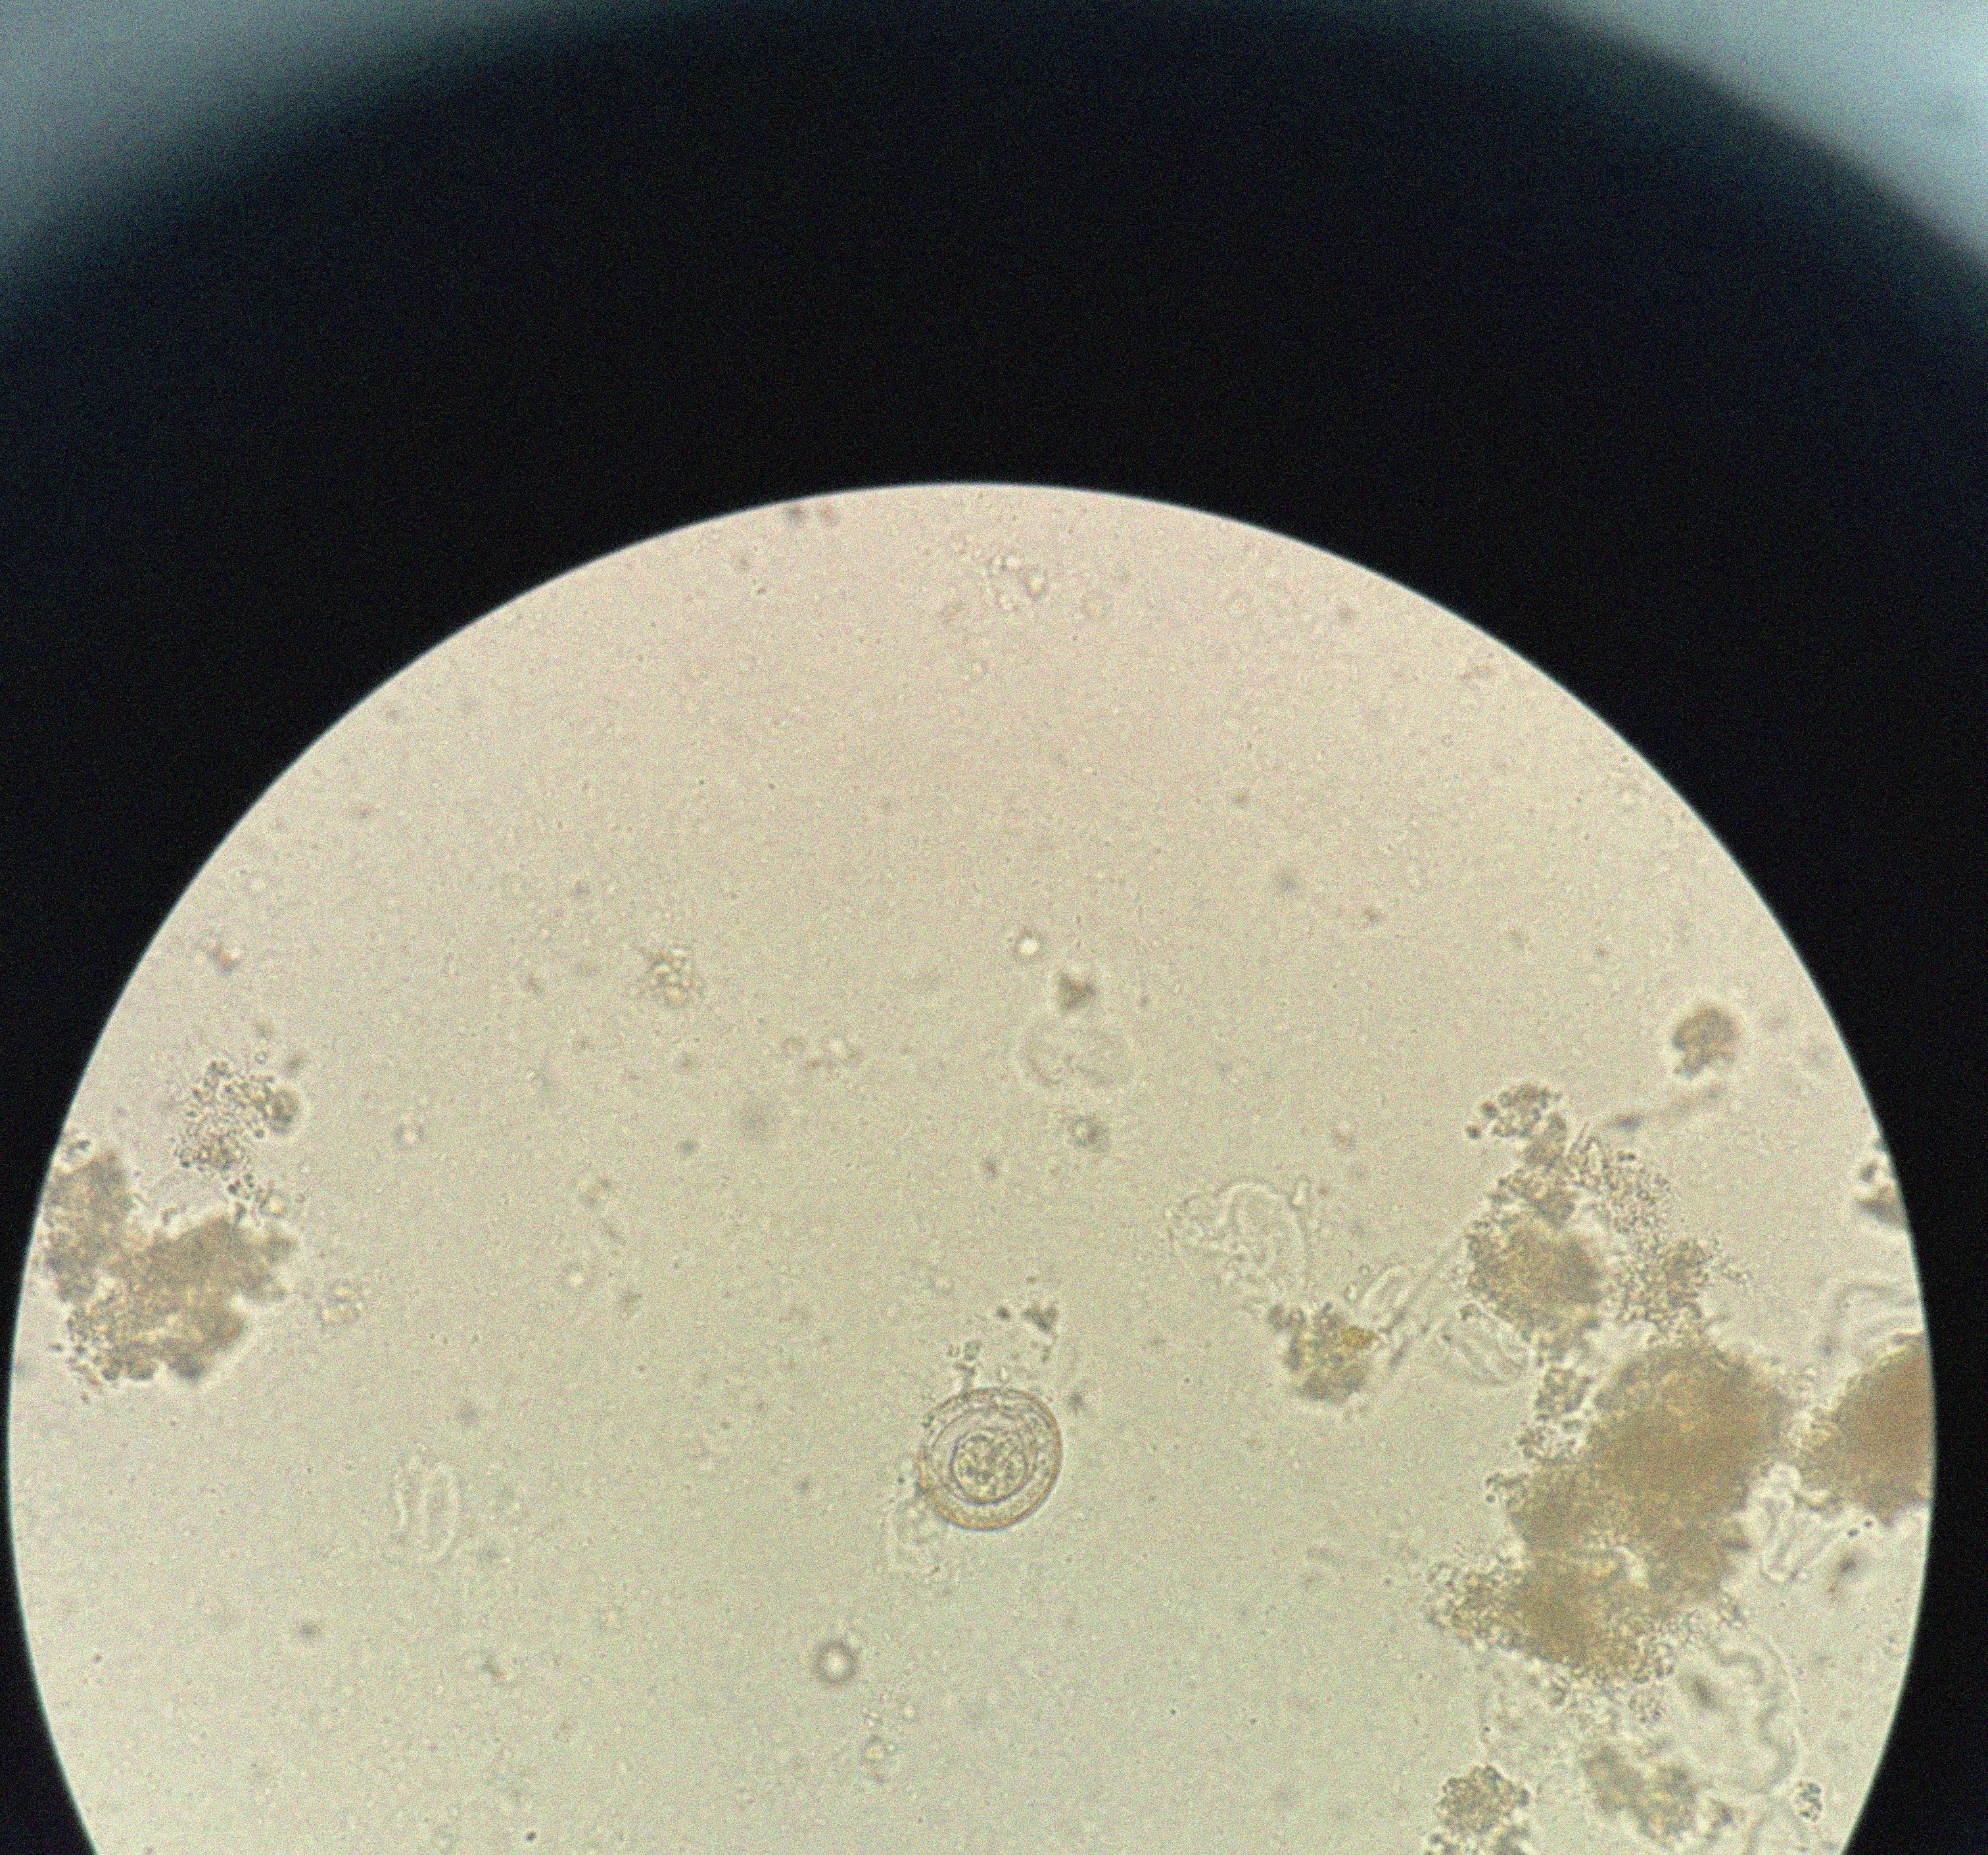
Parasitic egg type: Hymenolepis nana